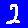
Digit: 2